Question: I've got a question about positioning of multiple elements with a text right of a "picture". The situation itself is explained below. My question here is how can I best go about positioning the elements. I've tried around a bit with relative positioning, fixated and absolute, but didn't find a good functioning variant. Thus the question is if someone could give me an advice on how to best go about the positioning itself there (what should be put into relative,....)
Every "part" consists of a '<div></div>' with multiple elements in it. Each of these 'div''s includes a heading text, then a picture part and right of the picture some text.
The parts themselves are situated in a '<div id="content">' themselves (thus all parts are children of this main 'div', which is centered horizontally on the screen and situated below the mainmenu (relative)).
The picture part is a div which contains 2 canvases which are displayed at the same position so that a transition effect can be made on mouseover.
The number of "parts" is known and also the elements of which the div consists of don't change.

'''
<div id="content" width="800px">
<div id="part1">
<span class="highlight">Headling</span>
<div id="part1image" class="floatleft">
<canvas height="100" width="100" id="part1image1"></canvas>
<canvas height="100" width="100" id="part1image2"></canvas>
</div>
<span class="text2">Text</span>
</div>
<div id="part2">
<span class="highlight">Headling</span>
<div id="part2image" class="floatleft">
<canvas height="100" width="100" id="part2image1"></canvas>
<canvas height="100" width="100" id="part2image2"></canvas>
</div>
<span class="text2">Text<br/> Text line 2</span>
</div>
</div>
'''
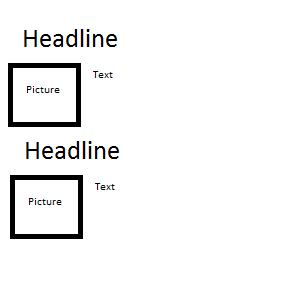
Answer: This (<URL> is the closest I can come. I had to add an extra wrapping '<div>', to make sure the headings did not become inline.
A summary of the code:
- 'inline-block'- '.floatleft''width''height''div'